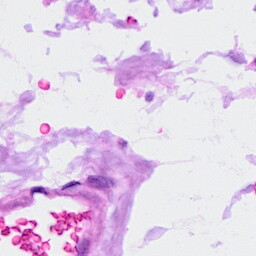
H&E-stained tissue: Ovarian